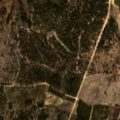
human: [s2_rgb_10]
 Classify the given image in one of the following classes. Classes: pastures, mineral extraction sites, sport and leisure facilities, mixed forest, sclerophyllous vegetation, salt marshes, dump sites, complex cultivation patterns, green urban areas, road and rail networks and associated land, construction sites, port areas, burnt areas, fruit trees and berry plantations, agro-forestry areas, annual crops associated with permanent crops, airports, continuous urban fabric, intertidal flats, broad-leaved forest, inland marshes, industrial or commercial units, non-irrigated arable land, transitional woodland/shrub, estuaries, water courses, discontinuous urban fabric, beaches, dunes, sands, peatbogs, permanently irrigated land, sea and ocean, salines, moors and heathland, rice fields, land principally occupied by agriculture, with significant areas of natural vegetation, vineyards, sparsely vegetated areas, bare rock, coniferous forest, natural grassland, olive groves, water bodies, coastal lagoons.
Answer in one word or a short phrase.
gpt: non-irrigated arable land, complex cultivation patterns, agro-forestry areas, broad-leaved forest